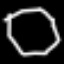
Label: octagon